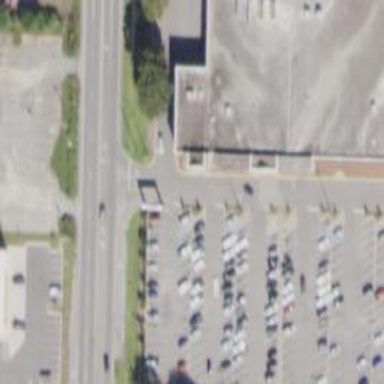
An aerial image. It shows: Parking space is available.